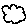
Label: cloud